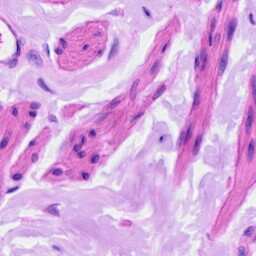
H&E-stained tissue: Ovarian